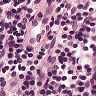
Metastatic tissue present: no